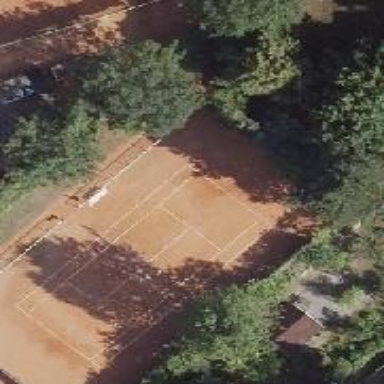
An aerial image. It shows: Tennis court on pitch.